Question:
i have an image of my home page and i am wondering if it is posssible in struts2 to load all other pages such as products services facilities etc. in the red div in the middle of the home page. im new in struts 2 so im not sure if it is even possible please point me out on how to do this it will be appreciated
UPDATE: with some explanation i got from sir Rugal i came up with this code but its not working im running out of ideas. i put and ID to the red div as workplace
'''
<div id="navbar">
<ul>
<li><a href="index.jsp">Home</a></li>
<li id="products"><a href="#">Products</a></li>
<li id="services"><a href="#">Services</a></li>
<li id="facilities"><a href="#">Facilities</a></li>
<li id="contact"><a href="#">Contact Us</a></li>
</ul>
</div>
</td>
</tr>
</table>
</div>
<script>
$('#products').click(function(){
$('#workplace').load('pages/products.jsp');
});
$('#services').click(function(){
$('#workplace').load('pages/services.jsp');
});
$('#facilities').click(function(){
$('#workplace').load('pages/facilities.jsp');
});
$('#contact').click(function(){
$('#workplace').load('pages/contact.jsp');
});
</script>
'''
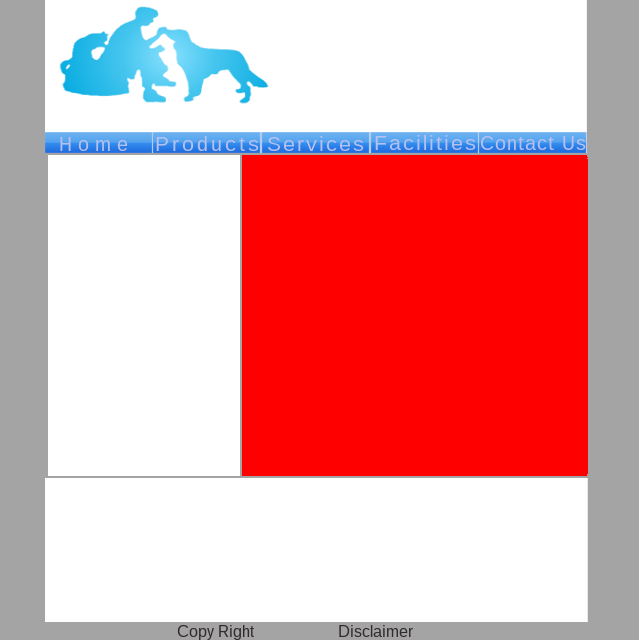
Answer: You also can use struts2 tiles for your problem. Create your base layout using tiles. your layout is similar to the layout in this <URL>